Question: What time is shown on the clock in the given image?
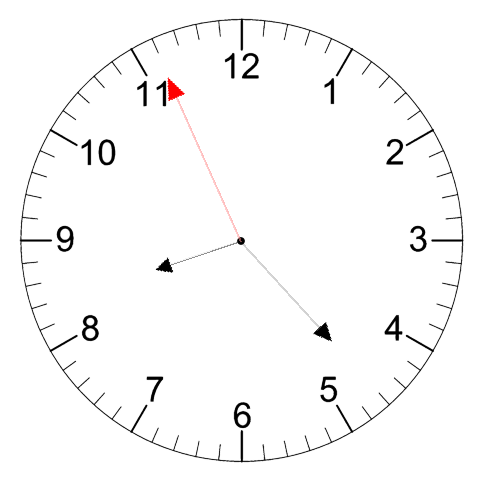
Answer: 08:22:56